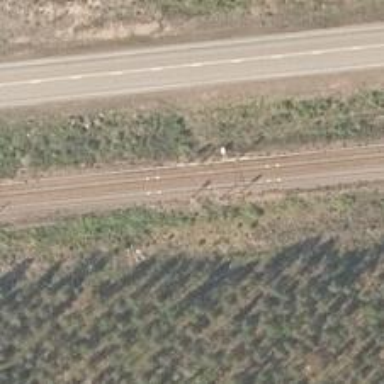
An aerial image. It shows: Railway signal.